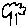
Label: tree